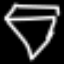
Label: diamond